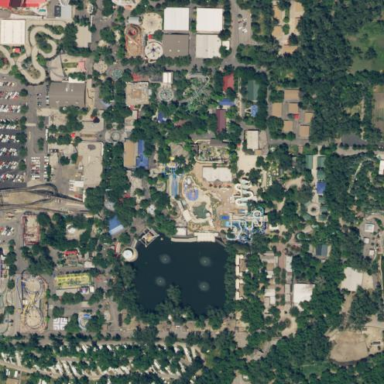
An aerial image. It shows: Theme park.